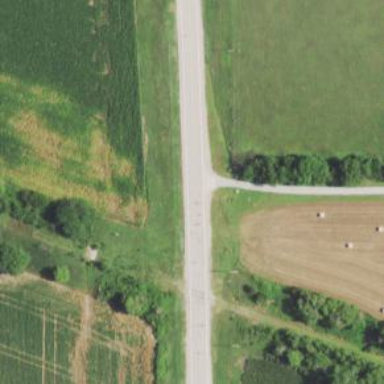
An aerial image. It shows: Secondary road.